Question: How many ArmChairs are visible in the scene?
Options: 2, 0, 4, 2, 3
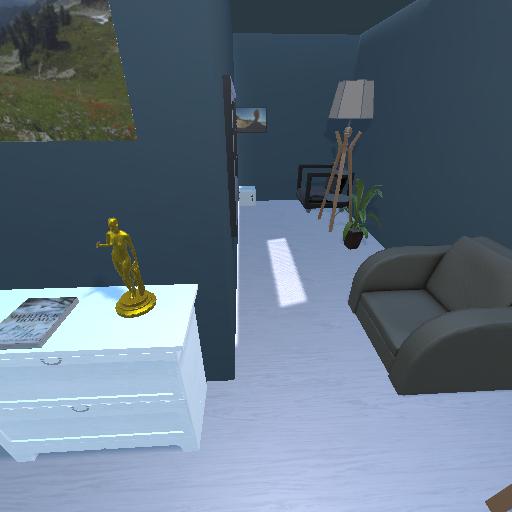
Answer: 2